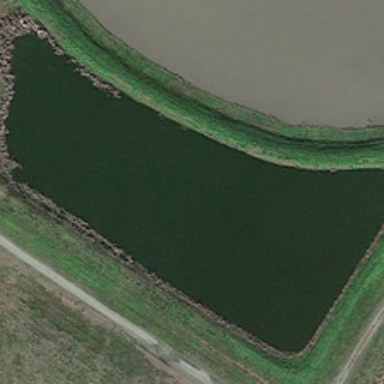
An irregular pond is surrounded by many green plants .